Question: I'm trying to install a package on the Visual Studio 2012 environment using NuGet. For at least two packages (EntityFramework and nLog) I'm getting following error:
> Install failed. Rolling back...Extensibility DTE object unavailable.
Visual Studio is running as an administrator. Operating system is Windows Server 2008 R2 Enterprise. I use NuGet 2.0.30625.9003.
Moreover when VS is starting it throws following exception:

Advises I have found on the Internet to run devenv /ResetSettings or devenv /ResetSkipPkgs and then devenv /Setup but none of this has solved the issue in my case. Is there any way to mend it without re installing VS?
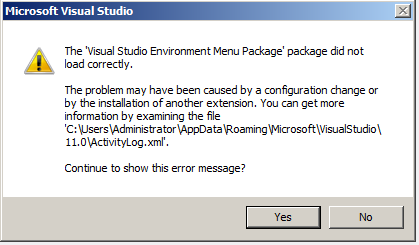
Answer: Try updating NuGet to the latest version. The version you're running is pretty old. Even if it won't help, it's a good idea to update it.